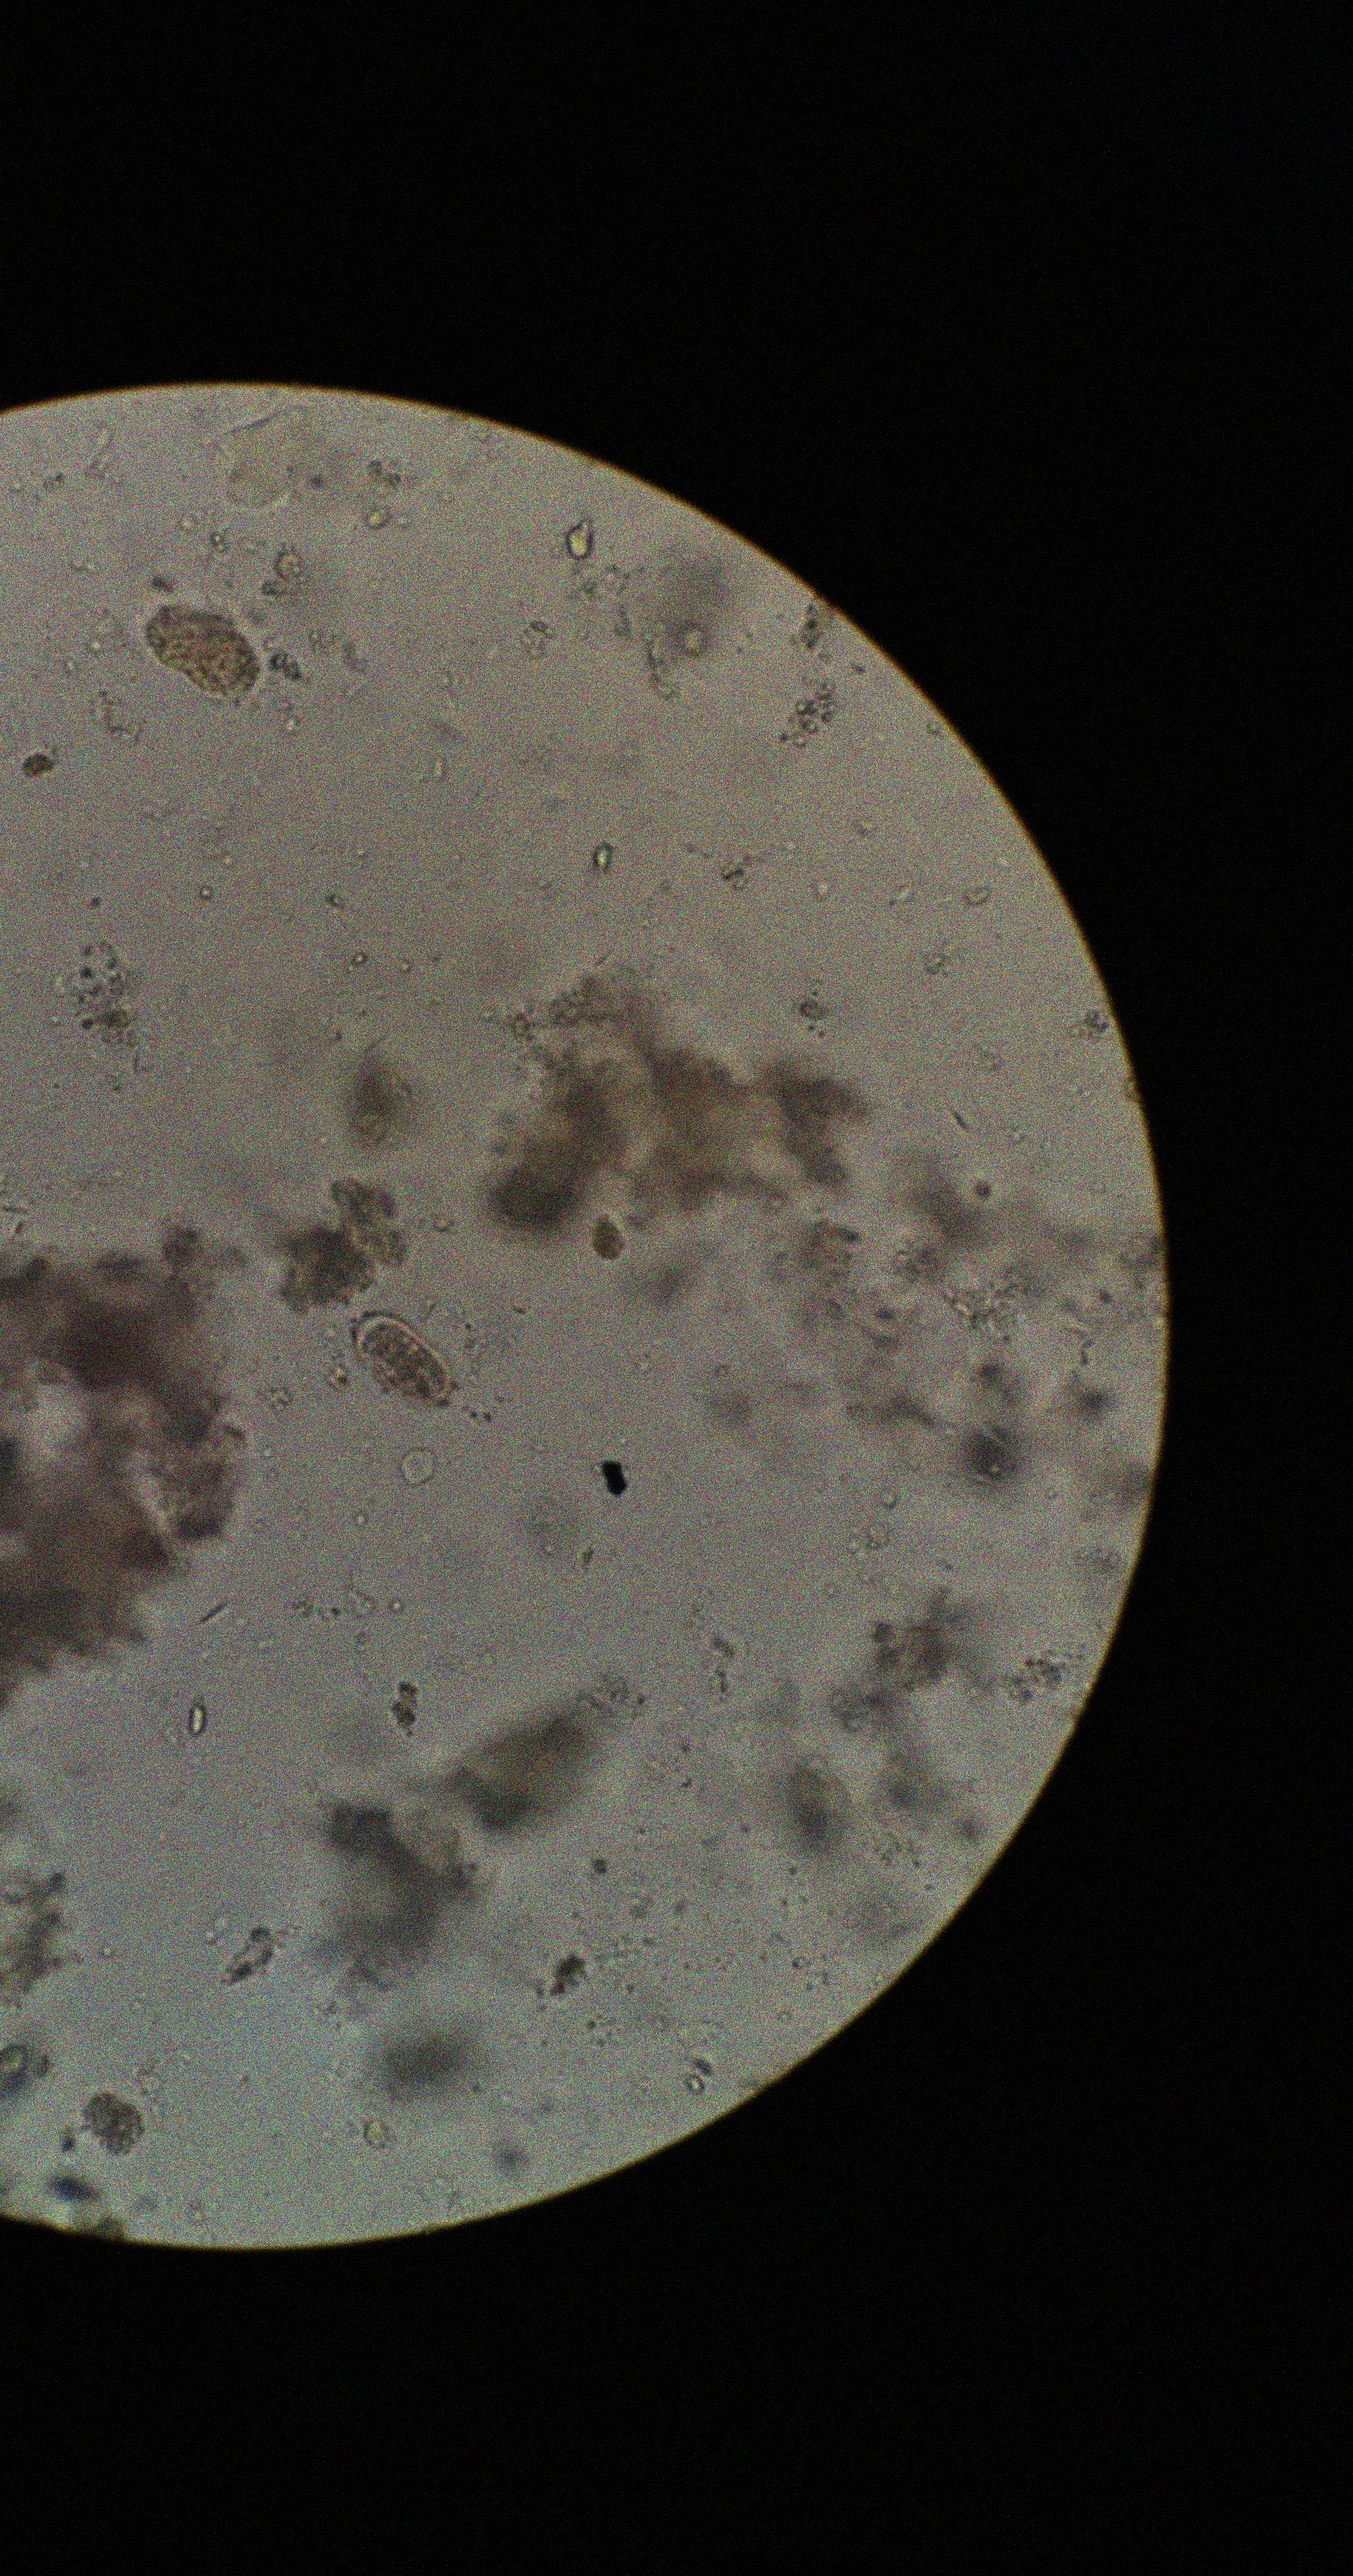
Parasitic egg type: Capillaria philippinensis